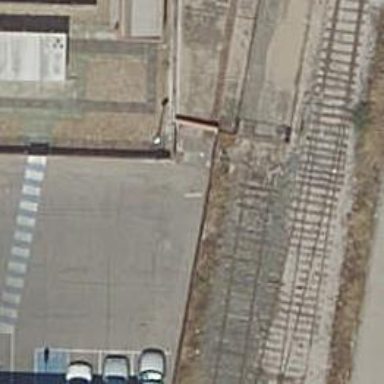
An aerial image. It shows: Railway buffer stop.